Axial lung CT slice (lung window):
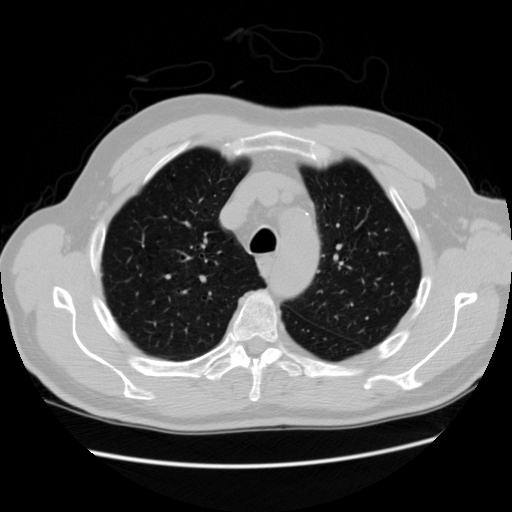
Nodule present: no